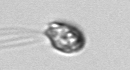
Label: flagellate_morphotype1